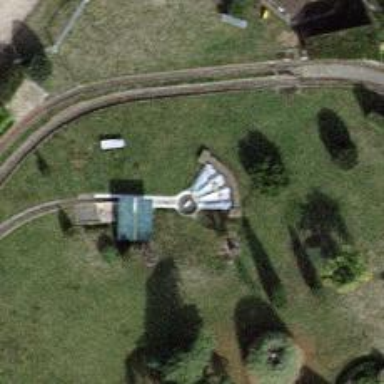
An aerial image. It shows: Miniature railway.